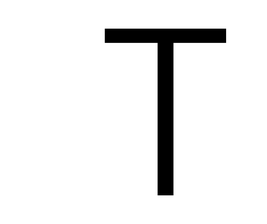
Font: Inter_Light